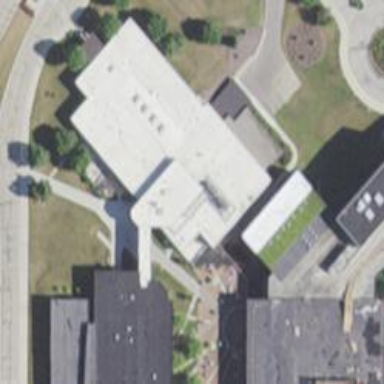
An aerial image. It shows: College building that includes conference center.